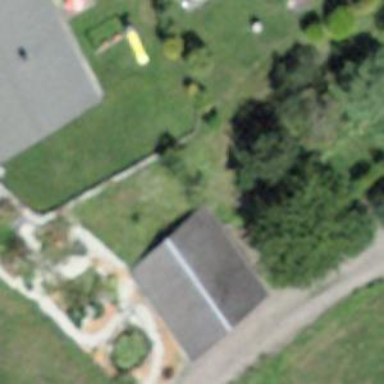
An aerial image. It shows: Garage.